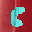
Label: 8